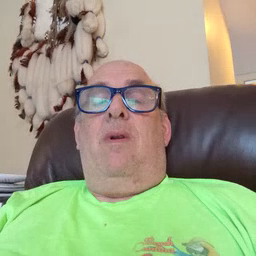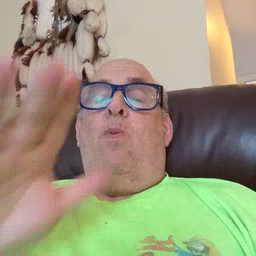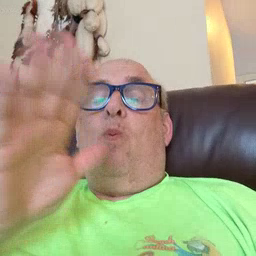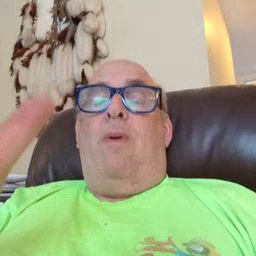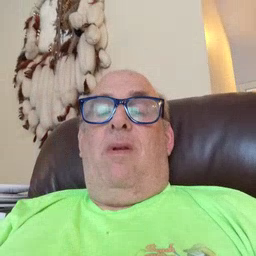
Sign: grandma